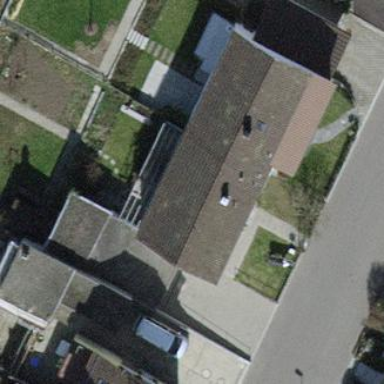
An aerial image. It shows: Building with tiled roof.